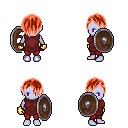
a pixel art fantasy rpg character, female body template, dark elf, purple skin, maroon tunic, red pants, red bangs hairstyle, gold gloves, shield, four views (front, back, left, right), 2x2 character sprite sheet, small pixel art, hard edges, no anti-aliasing